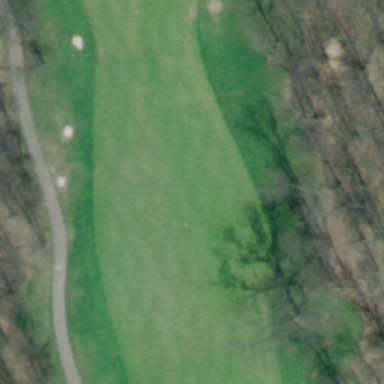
This is a part of a golf course with green turfs and some bunkers and trees .